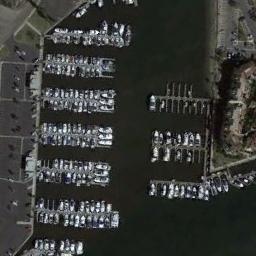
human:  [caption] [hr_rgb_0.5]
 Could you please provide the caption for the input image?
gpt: Many yachts are neatly moored on the sea next to the parking lot and the harbor of the woods, And there are some empty spaces .

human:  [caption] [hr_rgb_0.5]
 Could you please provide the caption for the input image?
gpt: Next to the harbor is a road .

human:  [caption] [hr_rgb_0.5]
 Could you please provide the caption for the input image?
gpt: The harbor with lots of neatly docked boats is between an open area and a building .

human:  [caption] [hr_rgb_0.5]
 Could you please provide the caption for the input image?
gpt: There are numerous ships in the harbor .

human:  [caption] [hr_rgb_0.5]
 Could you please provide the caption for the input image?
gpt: There are many ships and some buildings at the harbor .